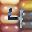
Label: 4